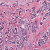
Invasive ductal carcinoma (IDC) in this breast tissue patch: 1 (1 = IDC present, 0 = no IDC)